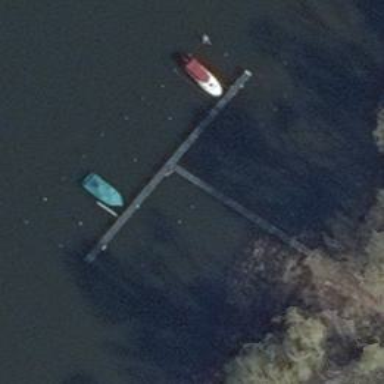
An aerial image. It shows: Man-made pier.